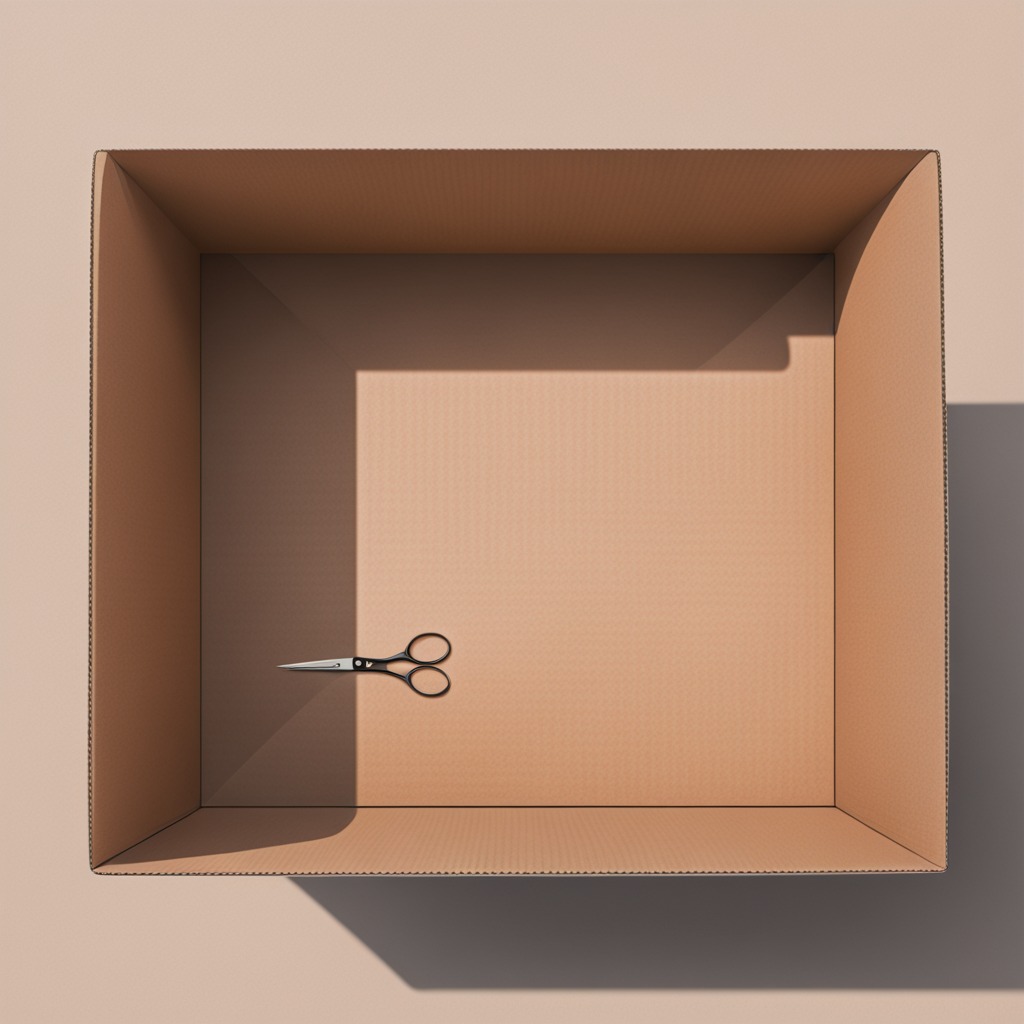
A scissor lying on the cardboard box surface in an outdoor workshop during daytime bright natural light soft shadows slightly creased but